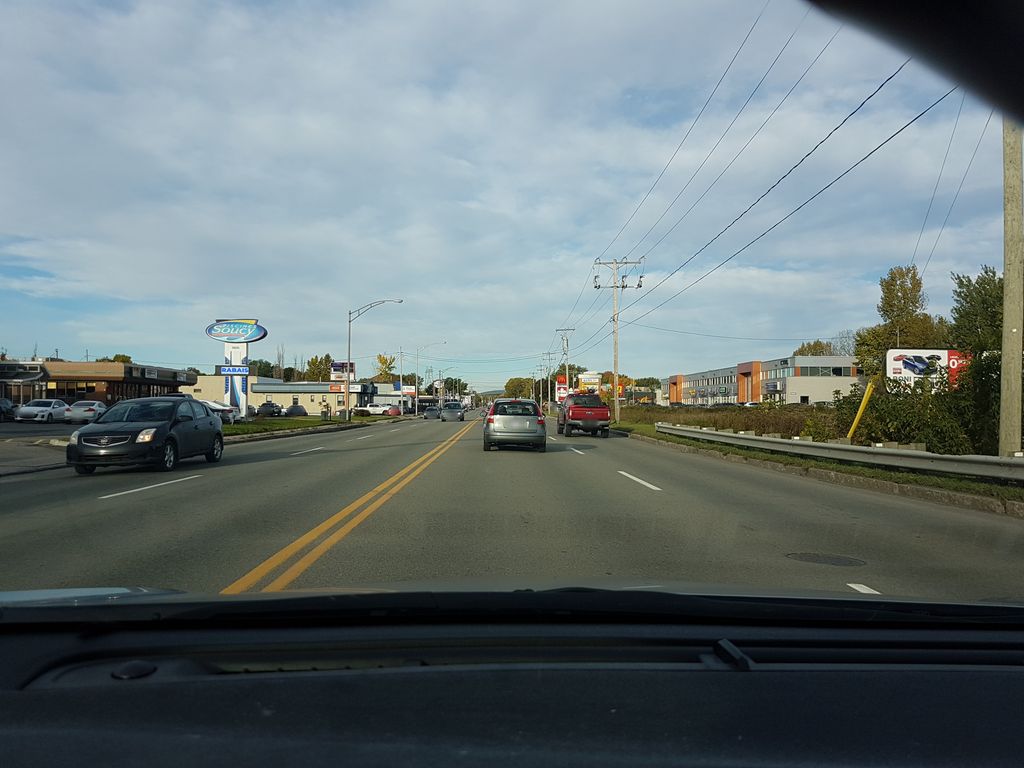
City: quebec_city